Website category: sports
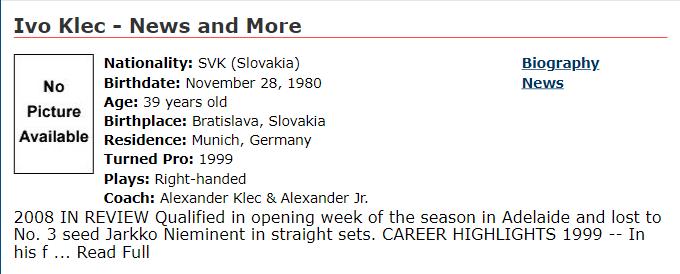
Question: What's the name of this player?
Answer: Ivo Klec

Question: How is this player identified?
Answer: Ivo Klec

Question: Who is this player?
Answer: Ivo Klec

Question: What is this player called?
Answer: Ivo Klec

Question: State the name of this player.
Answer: Ivo Klec

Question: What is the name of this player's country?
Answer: SVK

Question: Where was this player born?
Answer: SVK

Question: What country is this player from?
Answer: SVK

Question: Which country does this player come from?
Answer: SVK

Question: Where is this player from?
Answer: SVK

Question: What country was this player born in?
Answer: SVK

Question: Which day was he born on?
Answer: November 28, 1980

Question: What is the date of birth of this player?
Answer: November 28, 1980

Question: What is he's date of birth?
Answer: November 28, 1980

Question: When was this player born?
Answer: November 28, 1980

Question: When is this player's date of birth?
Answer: November 28, 1980

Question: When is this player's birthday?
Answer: November 28, 1980

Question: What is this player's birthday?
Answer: November 28, 1980

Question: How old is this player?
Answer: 39 years old

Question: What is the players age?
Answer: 39 years old

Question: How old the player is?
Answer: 39 years old

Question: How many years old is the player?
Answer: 39 years old

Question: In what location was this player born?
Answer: Bratislava, Slovakia

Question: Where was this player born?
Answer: Bratislava, Slovakia

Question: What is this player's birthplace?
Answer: Bratislava, Slovakia

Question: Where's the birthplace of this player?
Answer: Bratislava, Slovakia

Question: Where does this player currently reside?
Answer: Munich, Germany

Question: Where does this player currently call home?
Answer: Munich, Germany

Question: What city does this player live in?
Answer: Munich, Germany

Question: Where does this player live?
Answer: Munich, Germany

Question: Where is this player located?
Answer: Munich, Germany

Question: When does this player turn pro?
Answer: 1999

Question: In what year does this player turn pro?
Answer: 1999

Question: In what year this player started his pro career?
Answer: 1999

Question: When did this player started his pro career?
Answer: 1999

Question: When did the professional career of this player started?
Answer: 1999

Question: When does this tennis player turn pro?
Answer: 1999

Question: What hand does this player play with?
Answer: Right-handed

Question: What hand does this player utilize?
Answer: Right-handed

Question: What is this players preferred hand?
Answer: Right-handed

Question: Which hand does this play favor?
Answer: Right-handed

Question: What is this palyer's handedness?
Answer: Right-handed

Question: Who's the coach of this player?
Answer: Alexander Klec & Alexander Jr.

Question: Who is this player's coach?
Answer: Alexander Klec & Alexander Jr.

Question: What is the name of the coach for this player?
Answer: Alexander Klec & Alexander Jr.

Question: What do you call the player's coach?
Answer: Alexander Klec & Alexander Jr.